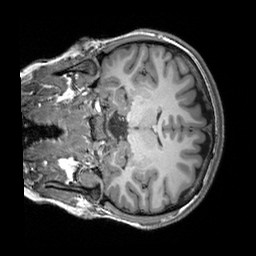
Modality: T1w
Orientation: coronal
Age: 21
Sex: female
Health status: healthy
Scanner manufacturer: siemens
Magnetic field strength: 3 T
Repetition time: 2.3 s
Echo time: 0.00303 s